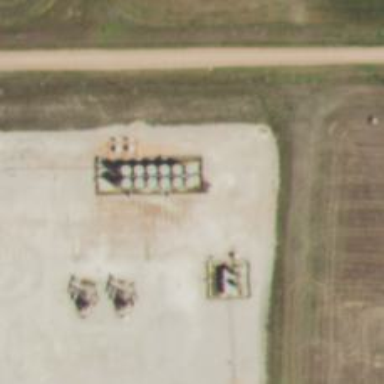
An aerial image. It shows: Storage tank with man-made structure.